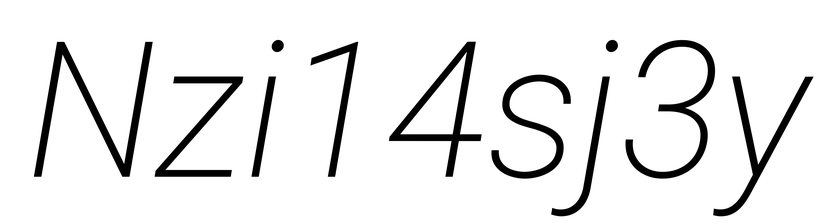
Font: Roboto-Italic_ExtraLight_Italic